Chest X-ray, AP view. Patient: 70 years old, sex M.
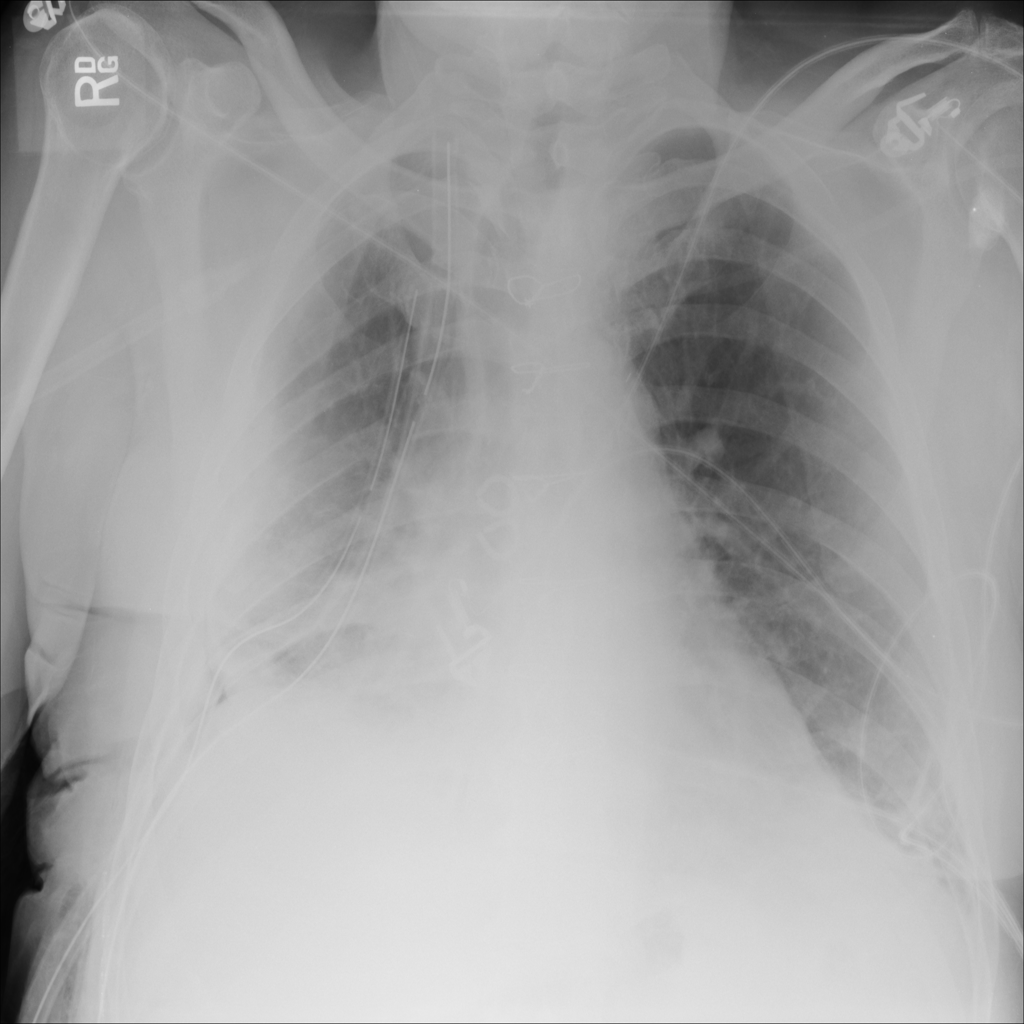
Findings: Mass